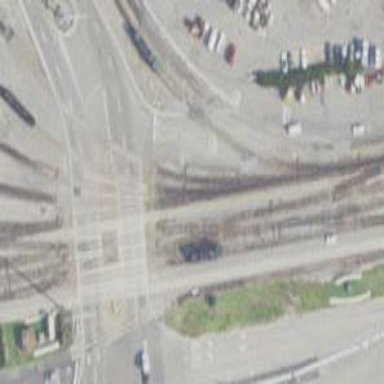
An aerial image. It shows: Railway yard used for servicing trains.